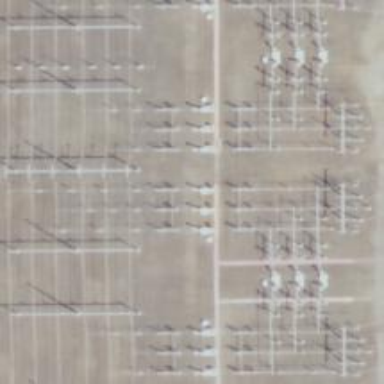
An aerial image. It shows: Switch for power supply.